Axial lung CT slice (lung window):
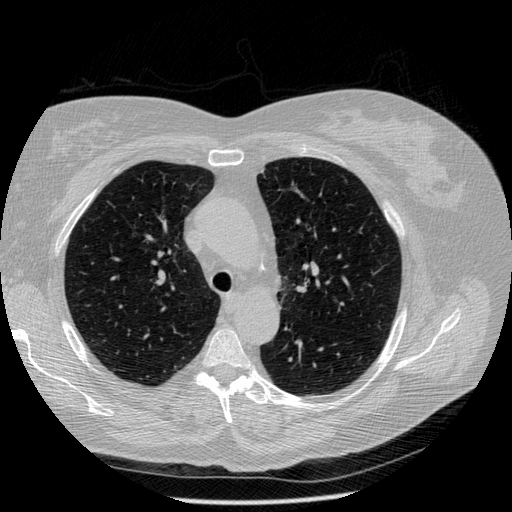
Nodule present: no